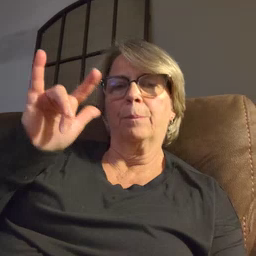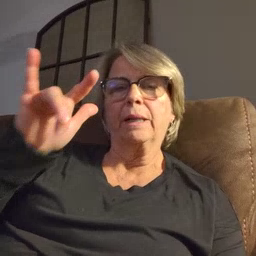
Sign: airplane